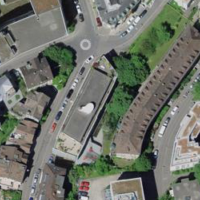
EUNIS habitat code: 54
Species observed at this site:
Acronicta rumicis